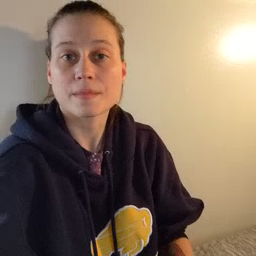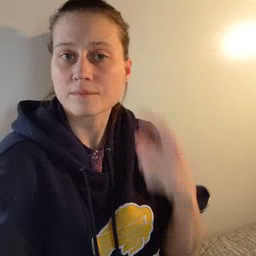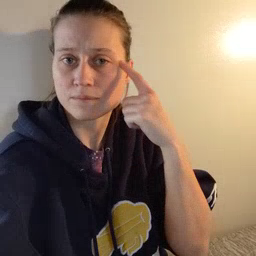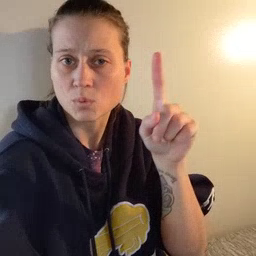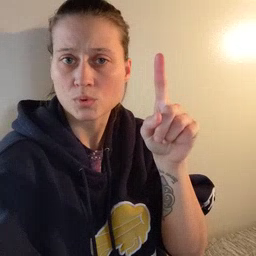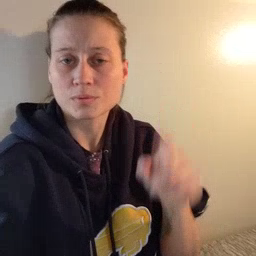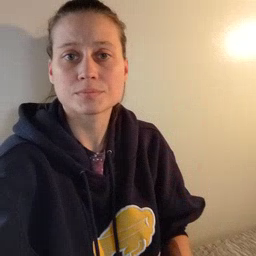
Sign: for